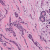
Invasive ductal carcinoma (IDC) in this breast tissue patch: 1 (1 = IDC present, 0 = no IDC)